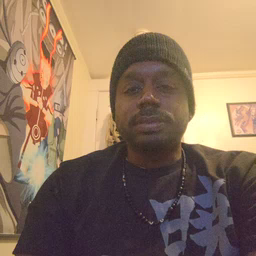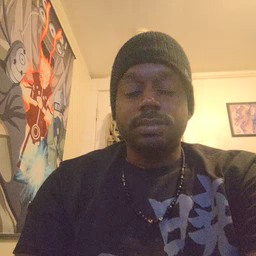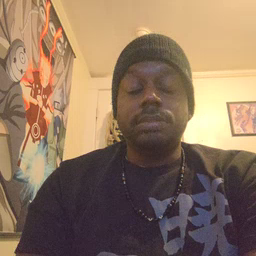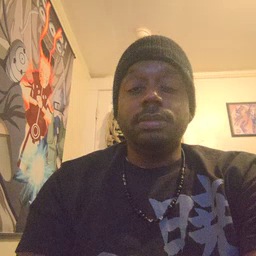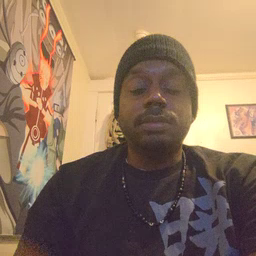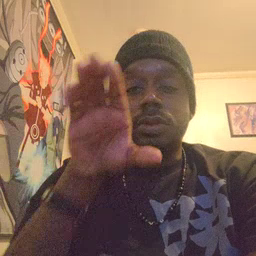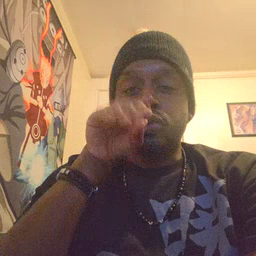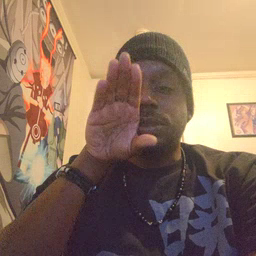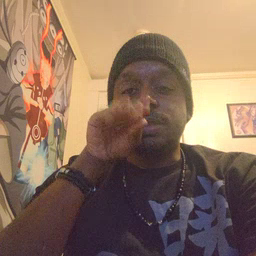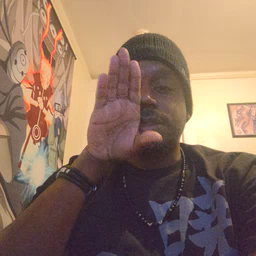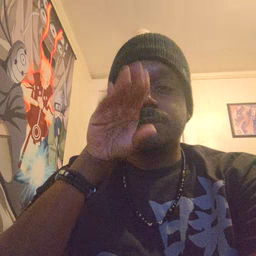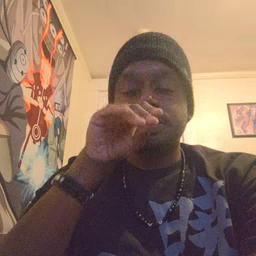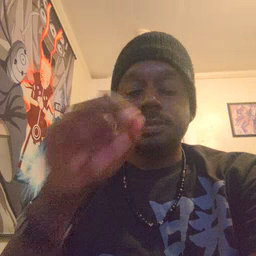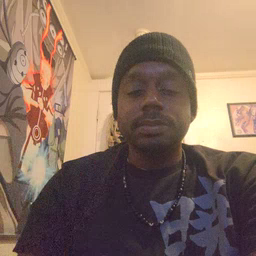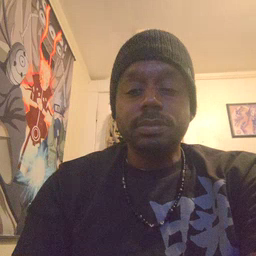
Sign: goose